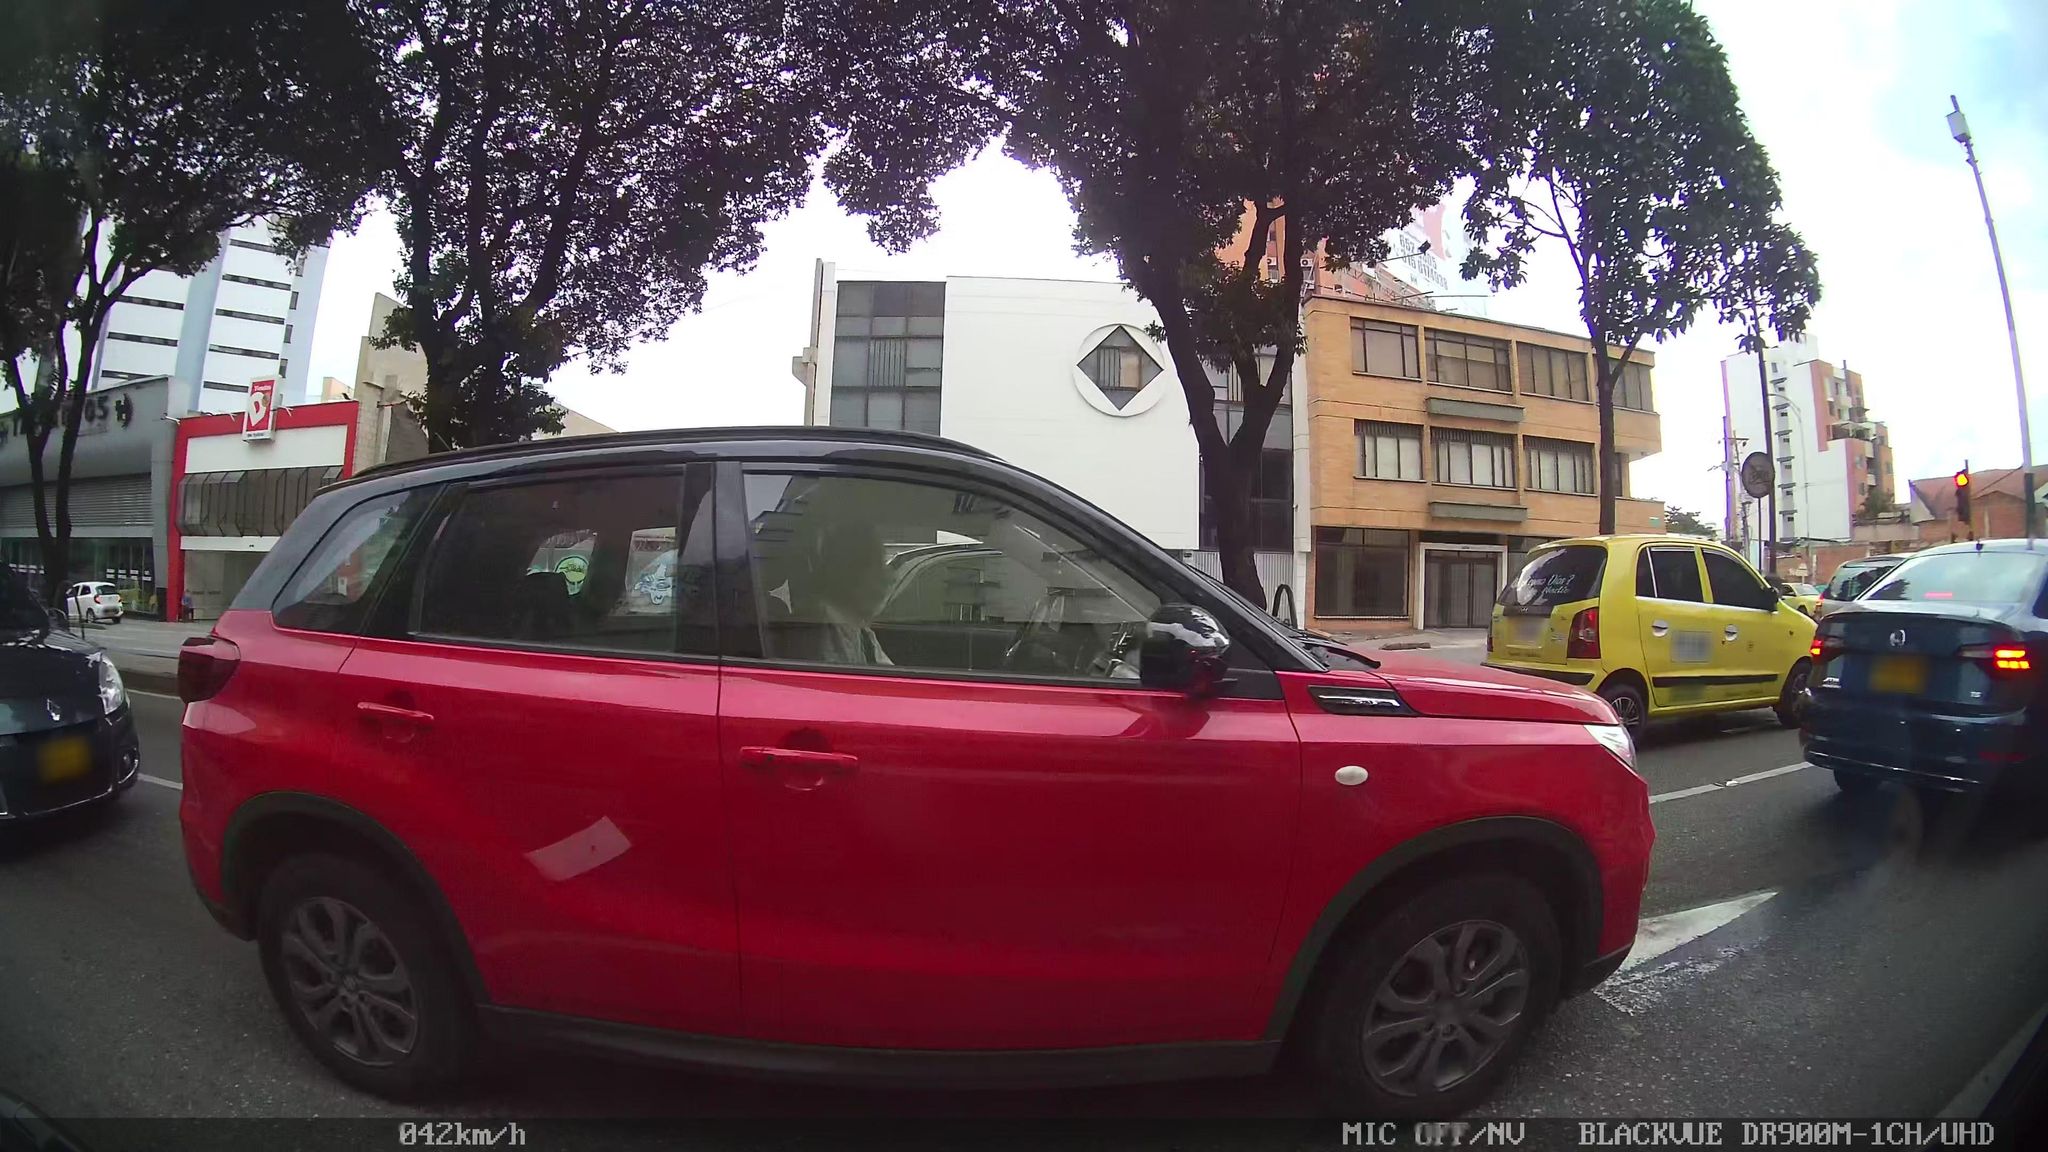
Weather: clear
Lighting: day
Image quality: good
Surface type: driving surface
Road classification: primary
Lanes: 3
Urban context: urban centre
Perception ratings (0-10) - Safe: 4.6, Lively: 9.24, Beautiful: 1.35, Boring: 2.69, Depressing: 3.01, Wealthy: 3.9